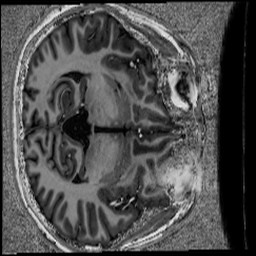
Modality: UNIT1
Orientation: axial
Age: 20
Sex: male
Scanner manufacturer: siemens
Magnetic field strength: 6.98 T
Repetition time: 6 s
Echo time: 0.00283 s